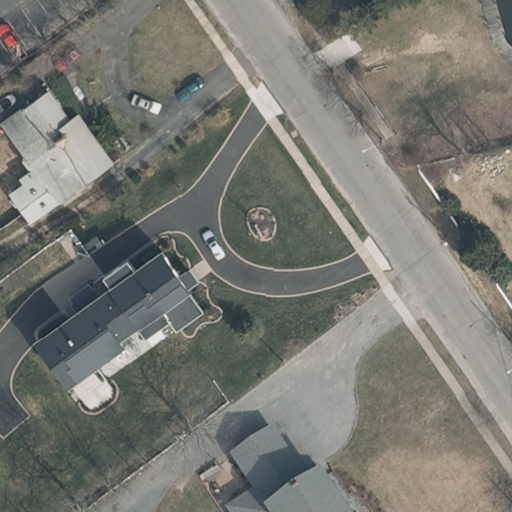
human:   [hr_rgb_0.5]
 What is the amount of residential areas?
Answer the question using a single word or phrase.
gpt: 1

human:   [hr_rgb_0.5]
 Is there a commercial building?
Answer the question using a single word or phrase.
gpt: no

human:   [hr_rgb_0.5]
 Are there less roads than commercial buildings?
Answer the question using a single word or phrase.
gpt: no

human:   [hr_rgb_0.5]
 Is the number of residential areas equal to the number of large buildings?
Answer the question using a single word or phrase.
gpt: yes

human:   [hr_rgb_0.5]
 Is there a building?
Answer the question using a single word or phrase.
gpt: yes

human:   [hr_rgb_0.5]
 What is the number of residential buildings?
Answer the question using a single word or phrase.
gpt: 3

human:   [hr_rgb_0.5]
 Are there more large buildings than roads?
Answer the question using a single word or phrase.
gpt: no

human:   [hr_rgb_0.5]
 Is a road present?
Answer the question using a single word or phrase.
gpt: yes

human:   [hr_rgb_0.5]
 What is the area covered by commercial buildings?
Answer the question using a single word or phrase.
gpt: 0m2

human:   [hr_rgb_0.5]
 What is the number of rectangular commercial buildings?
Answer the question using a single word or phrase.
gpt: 0

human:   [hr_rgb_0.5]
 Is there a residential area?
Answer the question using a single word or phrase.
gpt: yes

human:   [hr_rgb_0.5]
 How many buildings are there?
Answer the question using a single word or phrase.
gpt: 3

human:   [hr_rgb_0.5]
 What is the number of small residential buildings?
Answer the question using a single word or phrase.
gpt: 1

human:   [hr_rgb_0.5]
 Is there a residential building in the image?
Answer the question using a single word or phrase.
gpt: yes

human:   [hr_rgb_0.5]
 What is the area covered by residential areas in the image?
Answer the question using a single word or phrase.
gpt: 8109m2

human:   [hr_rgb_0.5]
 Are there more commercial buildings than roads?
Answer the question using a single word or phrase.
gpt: no

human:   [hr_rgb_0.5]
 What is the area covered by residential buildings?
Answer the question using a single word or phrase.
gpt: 770m2

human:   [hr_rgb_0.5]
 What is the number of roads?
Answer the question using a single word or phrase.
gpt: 2

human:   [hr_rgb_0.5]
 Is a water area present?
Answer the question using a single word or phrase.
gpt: no

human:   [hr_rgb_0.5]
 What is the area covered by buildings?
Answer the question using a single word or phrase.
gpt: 770m2

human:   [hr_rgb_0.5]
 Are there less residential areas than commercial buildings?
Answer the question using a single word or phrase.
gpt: no

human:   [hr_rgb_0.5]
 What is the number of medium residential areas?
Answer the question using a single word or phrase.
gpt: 0

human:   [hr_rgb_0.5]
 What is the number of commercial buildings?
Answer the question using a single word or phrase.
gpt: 0

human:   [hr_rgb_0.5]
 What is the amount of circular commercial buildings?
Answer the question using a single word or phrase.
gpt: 0

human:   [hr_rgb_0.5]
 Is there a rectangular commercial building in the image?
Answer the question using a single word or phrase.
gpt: no

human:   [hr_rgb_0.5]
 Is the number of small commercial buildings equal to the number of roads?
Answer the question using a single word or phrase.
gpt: no

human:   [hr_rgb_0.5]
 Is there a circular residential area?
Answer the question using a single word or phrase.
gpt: no

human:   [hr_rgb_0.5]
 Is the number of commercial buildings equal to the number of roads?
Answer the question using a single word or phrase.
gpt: no

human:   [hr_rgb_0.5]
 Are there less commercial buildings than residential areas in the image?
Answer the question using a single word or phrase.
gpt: yes

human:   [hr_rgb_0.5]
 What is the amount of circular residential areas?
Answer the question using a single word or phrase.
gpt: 0

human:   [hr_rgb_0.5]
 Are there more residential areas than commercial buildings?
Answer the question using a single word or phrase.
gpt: yes

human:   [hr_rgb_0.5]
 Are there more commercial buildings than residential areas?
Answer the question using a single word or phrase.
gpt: no

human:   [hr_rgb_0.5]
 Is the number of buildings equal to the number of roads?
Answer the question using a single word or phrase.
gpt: no

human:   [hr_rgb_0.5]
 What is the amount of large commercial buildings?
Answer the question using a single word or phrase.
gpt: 0

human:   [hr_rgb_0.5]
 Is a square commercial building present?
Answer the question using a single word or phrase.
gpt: no

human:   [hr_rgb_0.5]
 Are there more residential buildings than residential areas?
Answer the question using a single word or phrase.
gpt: yes

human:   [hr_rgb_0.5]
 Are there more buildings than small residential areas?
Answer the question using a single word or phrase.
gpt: yes

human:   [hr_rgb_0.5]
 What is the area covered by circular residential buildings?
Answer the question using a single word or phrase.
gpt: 0m2

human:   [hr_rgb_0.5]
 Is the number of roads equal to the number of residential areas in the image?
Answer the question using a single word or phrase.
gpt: no

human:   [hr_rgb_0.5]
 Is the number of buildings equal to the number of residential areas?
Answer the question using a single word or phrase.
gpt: no

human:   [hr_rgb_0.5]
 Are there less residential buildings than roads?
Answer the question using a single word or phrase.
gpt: no

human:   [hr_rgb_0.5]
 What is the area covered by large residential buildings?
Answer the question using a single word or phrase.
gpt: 504m2

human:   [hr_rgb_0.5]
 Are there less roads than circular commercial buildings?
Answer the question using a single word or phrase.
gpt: no

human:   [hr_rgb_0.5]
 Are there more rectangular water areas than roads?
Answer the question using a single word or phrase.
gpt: no

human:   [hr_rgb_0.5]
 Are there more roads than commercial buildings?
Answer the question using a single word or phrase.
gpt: yes

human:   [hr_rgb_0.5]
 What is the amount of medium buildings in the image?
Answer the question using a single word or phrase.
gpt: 1

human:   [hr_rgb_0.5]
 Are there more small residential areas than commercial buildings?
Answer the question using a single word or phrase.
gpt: no

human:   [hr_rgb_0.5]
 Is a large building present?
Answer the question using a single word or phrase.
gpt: yes

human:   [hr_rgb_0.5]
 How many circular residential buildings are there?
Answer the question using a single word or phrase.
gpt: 0

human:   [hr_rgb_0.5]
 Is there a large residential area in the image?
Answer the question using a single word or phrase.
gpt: yes

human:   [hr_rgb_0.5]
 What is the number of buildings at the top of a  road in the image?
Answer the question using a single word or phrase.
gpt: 1

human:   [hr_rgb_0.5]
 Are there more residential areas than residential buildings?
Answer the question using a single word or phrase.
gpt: no

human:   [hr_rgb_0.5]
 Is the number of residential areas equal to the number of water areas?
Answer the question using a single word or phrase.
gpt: no

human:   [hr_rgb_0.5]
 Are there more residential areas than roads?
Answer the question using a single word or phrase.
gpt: no

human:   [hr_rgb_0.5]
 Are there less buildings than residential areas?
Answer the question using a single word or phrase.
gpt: no

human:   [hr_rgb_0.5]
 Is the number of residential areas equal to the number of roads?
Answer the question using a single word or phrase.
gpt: no

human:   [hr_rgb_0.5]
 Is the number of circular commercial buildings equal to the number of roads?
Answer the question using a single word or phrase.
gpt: no

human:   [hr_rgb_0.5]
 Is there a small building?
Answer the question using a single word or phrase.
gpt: yes

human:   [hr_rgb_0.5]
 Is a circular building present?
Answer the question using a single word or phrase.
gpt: no

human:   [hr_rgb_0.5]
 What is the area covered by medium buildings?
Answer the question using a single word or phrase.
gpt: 266m2

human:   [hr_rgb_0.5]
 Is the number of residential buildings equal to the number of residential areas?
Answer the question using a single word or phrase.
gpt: no

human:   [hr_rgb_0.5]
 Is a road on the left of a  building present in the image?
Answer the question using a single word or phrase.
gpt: no

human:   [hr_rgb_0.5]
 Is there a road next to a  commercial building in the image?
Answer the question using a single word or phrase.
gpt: no

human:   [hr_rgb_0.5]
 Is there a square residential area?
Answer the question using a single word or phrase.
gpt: no